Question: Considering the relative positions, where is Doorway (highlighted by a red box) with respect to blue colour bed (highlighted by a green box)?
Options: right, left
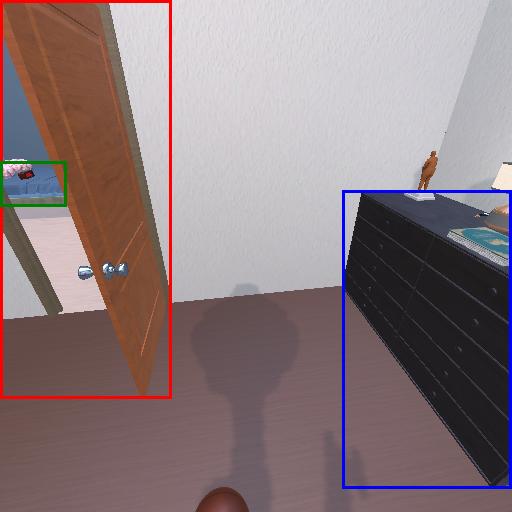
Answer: right